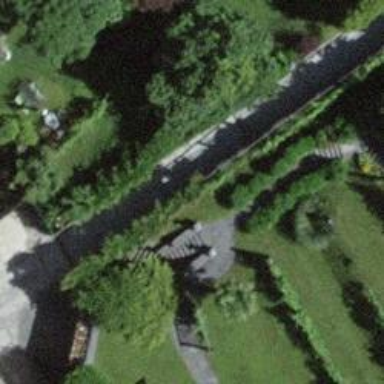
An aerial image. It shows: Footway made of paving stones.